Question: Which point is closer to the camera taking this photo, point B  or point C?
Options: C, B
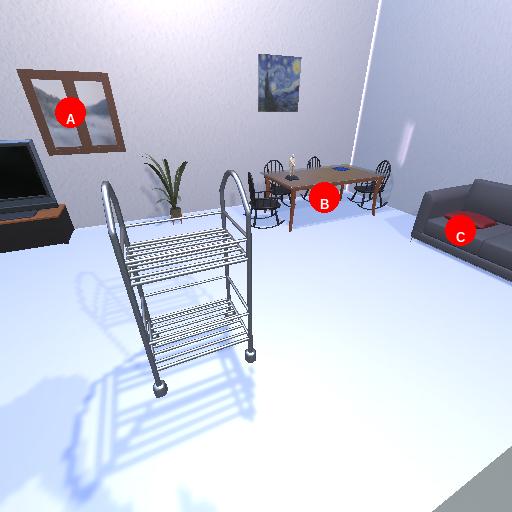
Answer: C